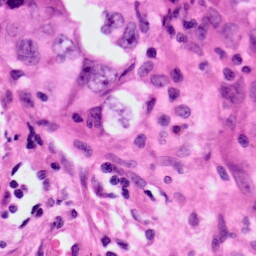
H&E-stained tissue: Lung